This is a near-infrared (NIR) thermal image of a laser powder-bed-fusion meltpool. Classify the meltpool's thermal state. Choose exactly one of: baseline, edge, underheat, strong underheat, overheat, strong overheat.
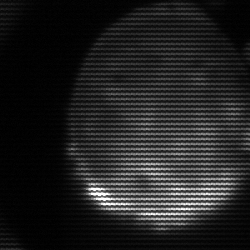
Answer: edge